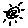
Label: sun